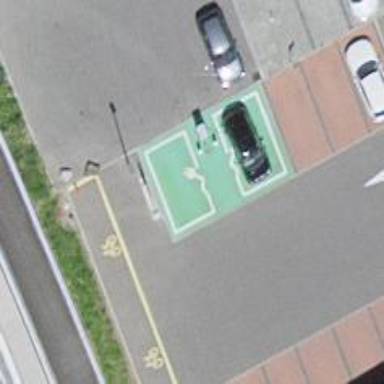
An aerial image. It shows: Charging station.